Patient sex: M
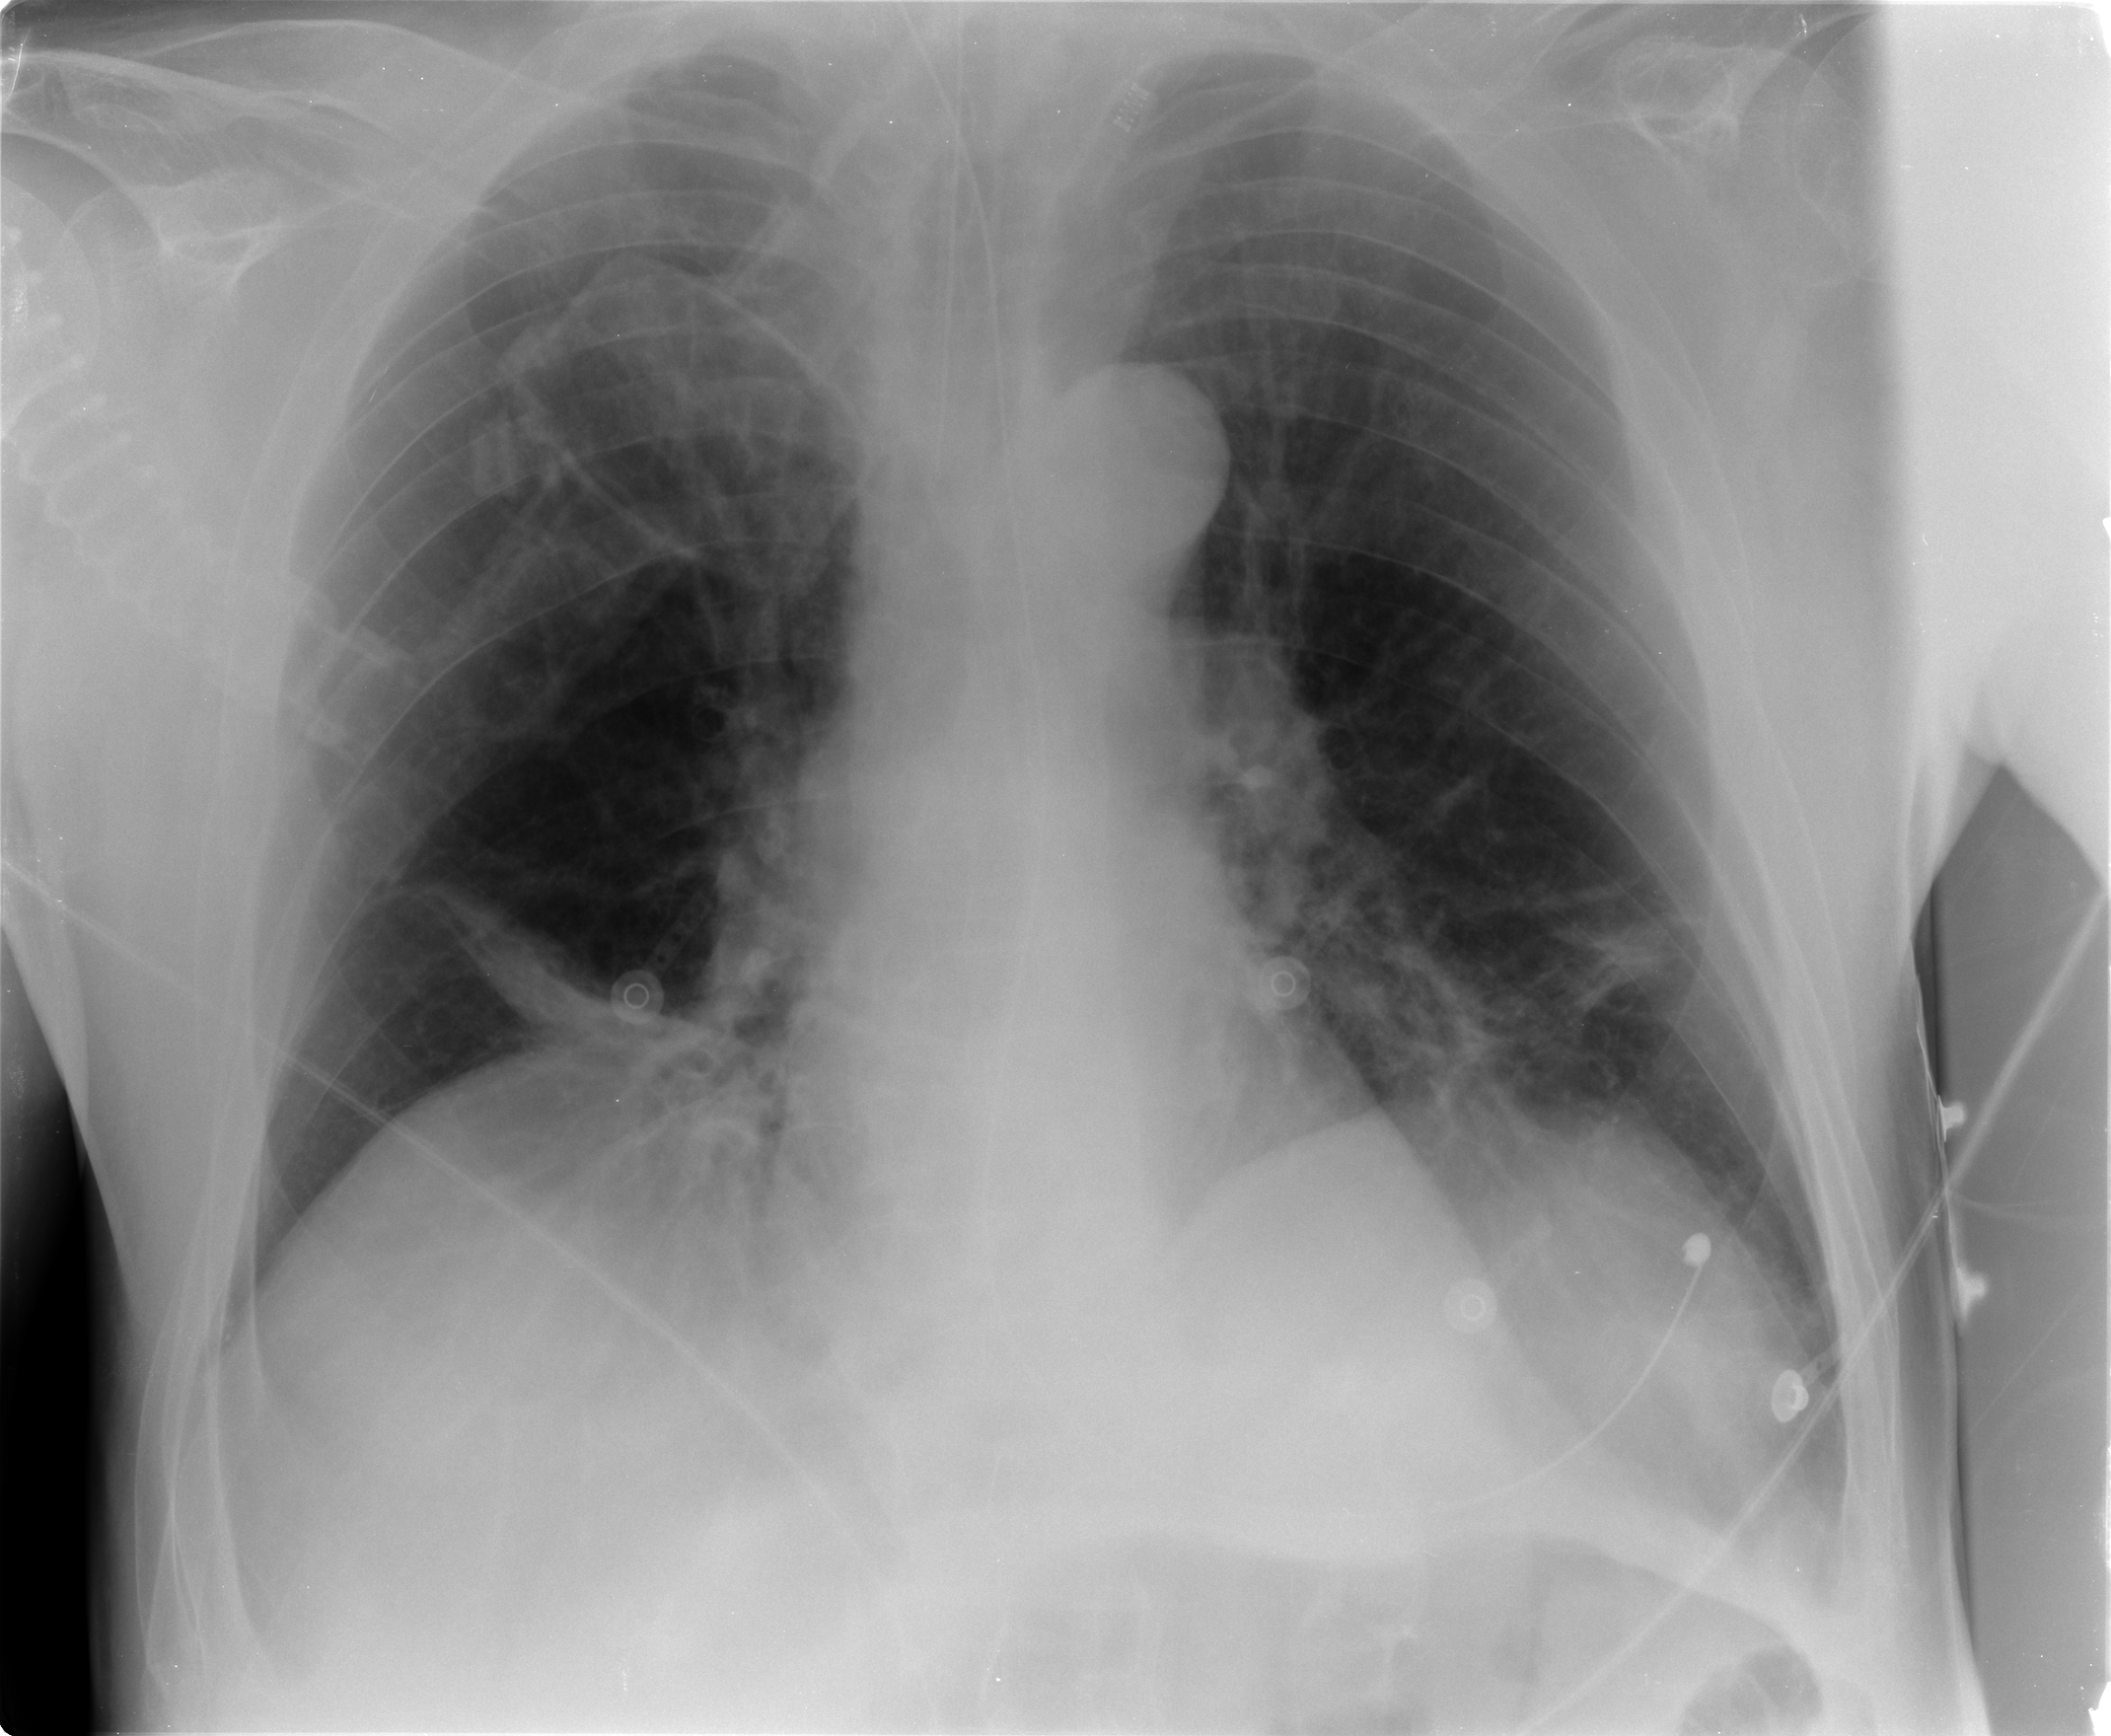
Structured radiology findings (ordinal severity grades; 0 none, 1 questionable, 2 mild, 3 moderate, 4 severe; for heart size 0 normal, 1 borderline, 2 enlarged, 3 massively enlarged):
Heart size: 0
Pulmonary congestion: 1
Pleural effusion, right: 0
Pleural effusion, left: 0
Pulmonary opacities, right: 0
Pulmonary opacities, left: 0
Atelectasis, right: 2
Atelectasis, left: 2